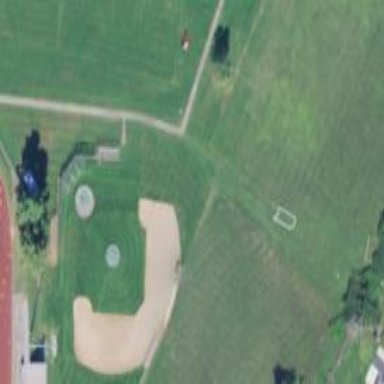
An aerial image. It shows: Baseball pitch for leisure and sports activities.